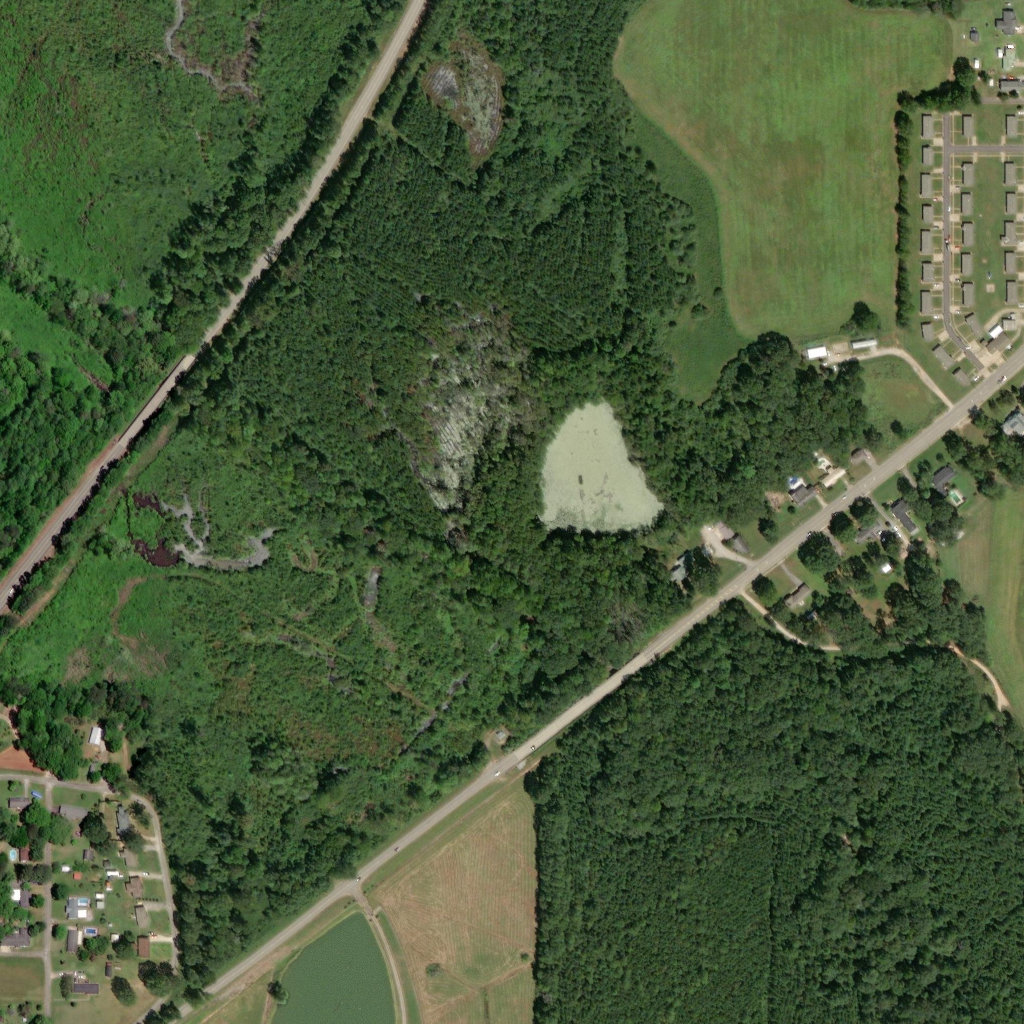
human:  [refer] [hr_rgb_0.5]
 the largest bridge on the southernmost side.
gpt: <box>[[49, 63, 63, 74, 0]]</box>